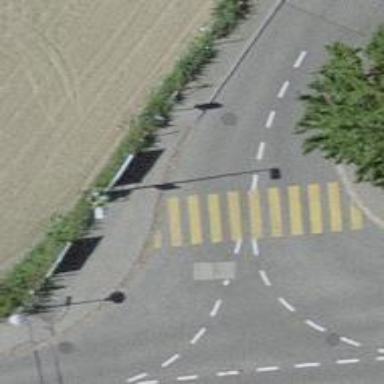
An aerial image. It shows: Uncontrolled zebra crossing with notable zebra markings.